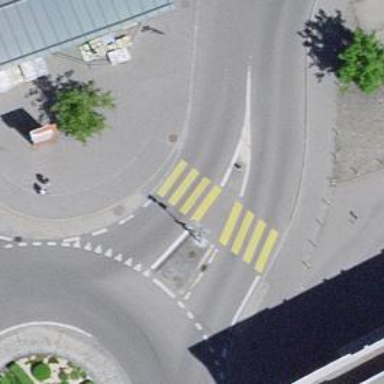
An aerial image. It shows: Uncontrolled zebra crossing on the road.